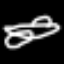
Label: airplane